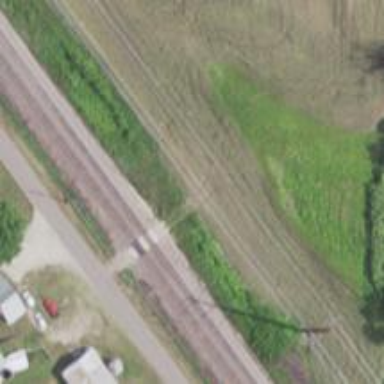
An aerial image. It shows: Railway track.